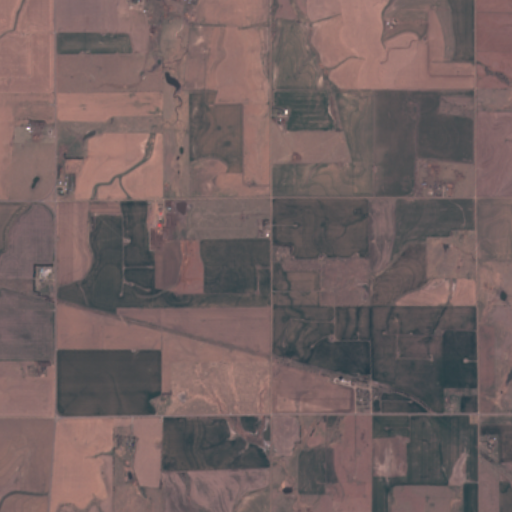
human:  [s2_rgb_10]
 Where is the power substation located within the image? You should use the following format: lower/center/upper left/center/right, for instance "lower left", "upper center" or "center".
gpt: The power substation is located in the lower right of the image.
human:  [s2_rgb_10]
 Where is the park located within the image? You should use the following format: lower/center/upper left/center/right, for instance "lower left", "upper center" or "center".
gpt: There is no park in the image.